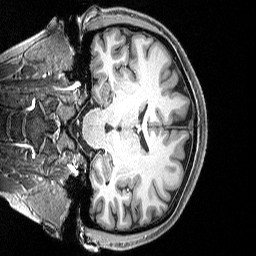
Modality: T1w
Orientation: coronal
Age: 30
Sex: female
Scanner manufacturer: siemens
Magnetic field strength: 3 T
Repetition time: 2.3 s
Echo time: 0.00298 s